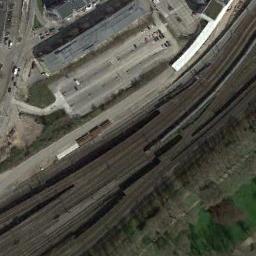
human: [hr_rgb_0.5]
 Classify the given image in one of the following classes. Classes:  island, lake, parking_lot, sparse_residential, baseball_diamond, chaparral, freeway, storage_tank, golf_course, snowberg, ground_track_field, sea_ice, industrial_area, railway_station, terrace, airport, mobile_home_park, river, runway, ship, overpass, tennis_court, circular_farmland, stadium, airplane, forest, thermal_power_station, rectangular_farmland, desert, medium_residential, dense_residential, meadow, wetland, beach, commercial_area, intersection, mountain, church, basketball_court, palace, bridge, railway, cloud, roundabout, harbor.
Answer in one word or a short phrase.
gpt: railway